Brain MRI, t1w sequence, axial 2D slice.
Patient: age 43, sex M, weight 95 kg, height 1.95 m
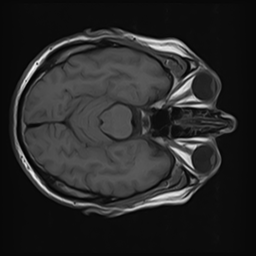